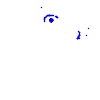
Particle: kaon